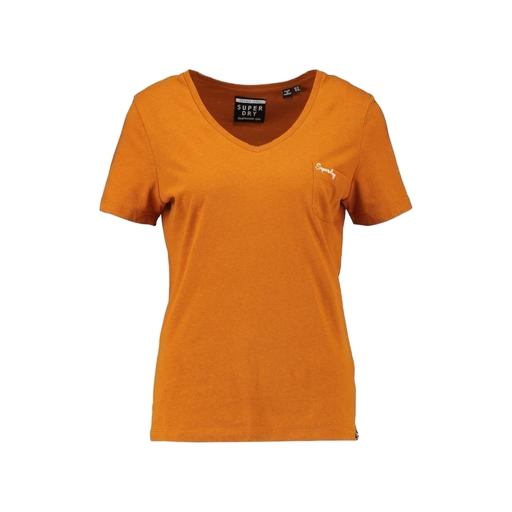
regular t-shirt, v-neck t-shirt, orange short-sleeve v-neck tee, white background